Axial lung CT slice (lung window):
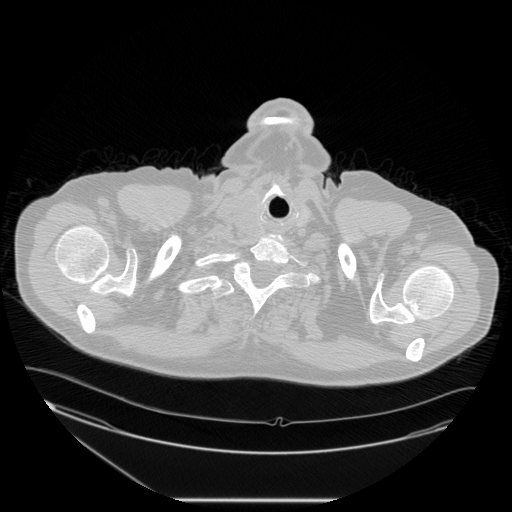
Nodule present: no